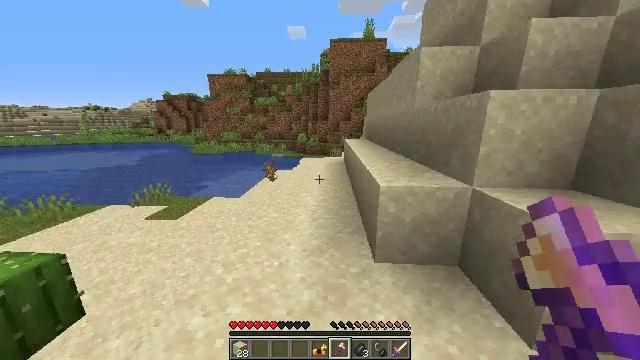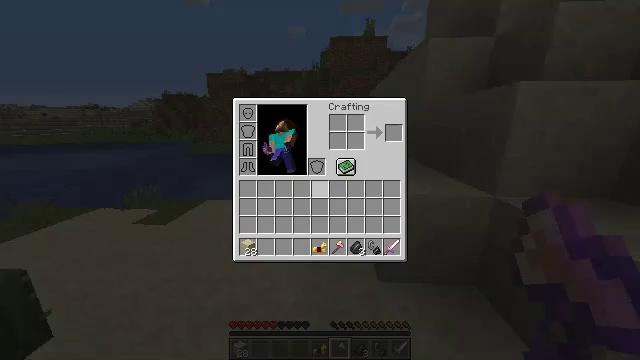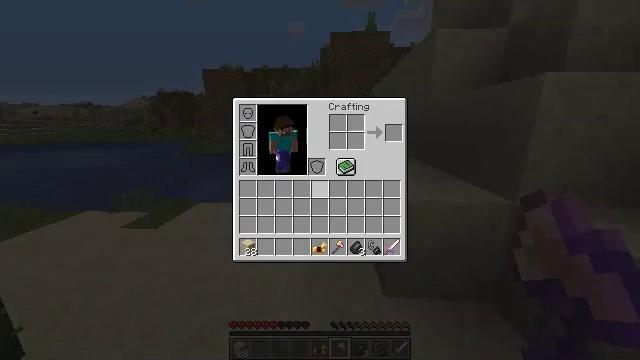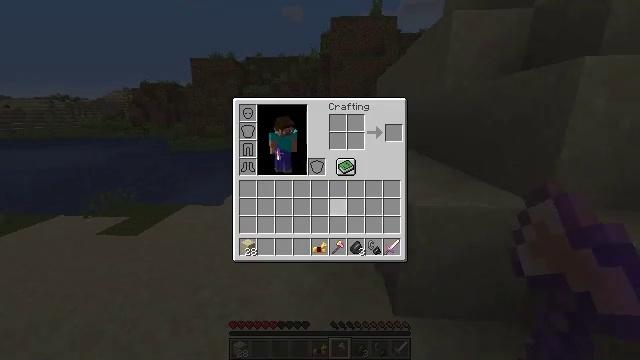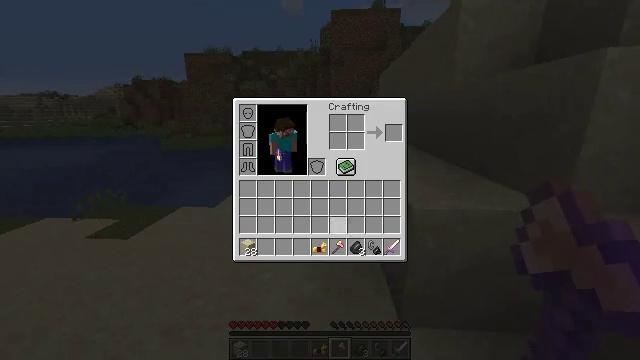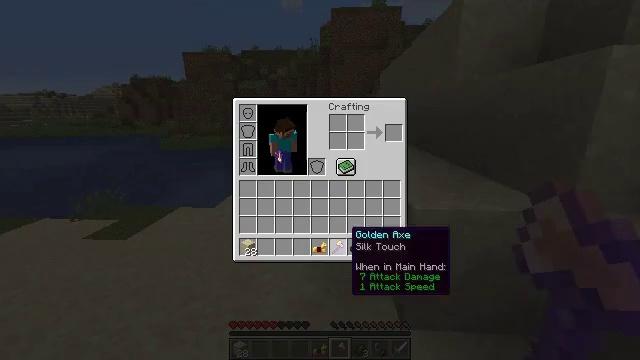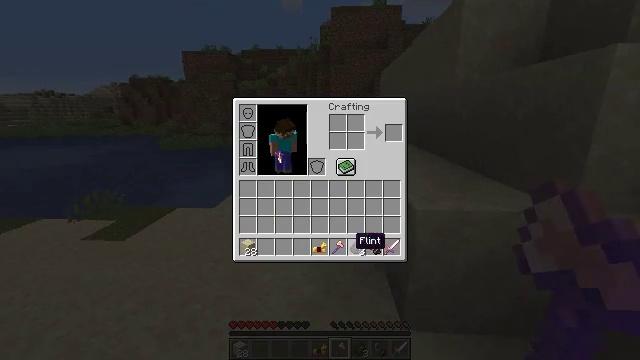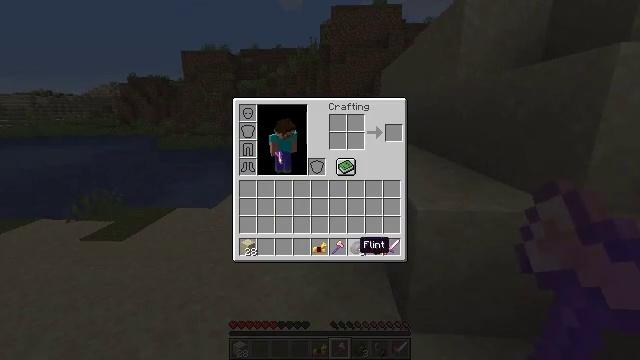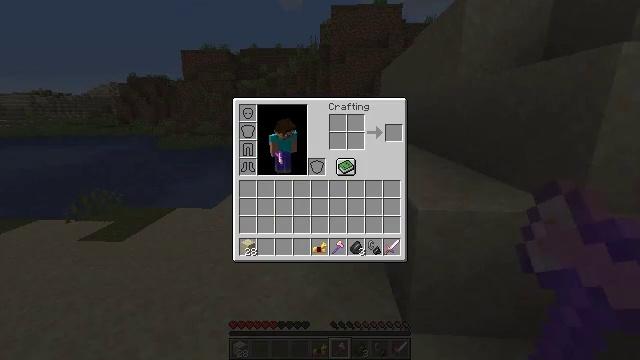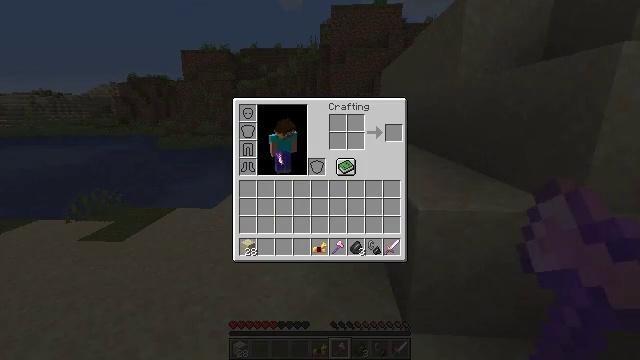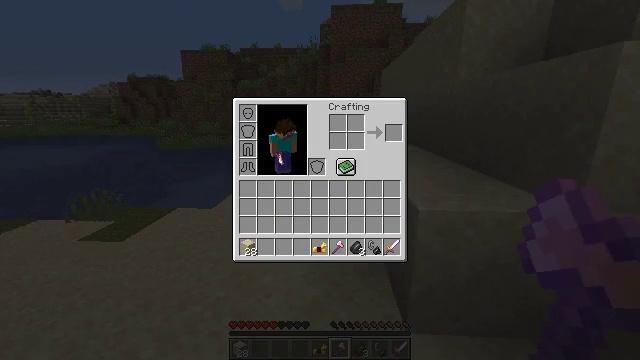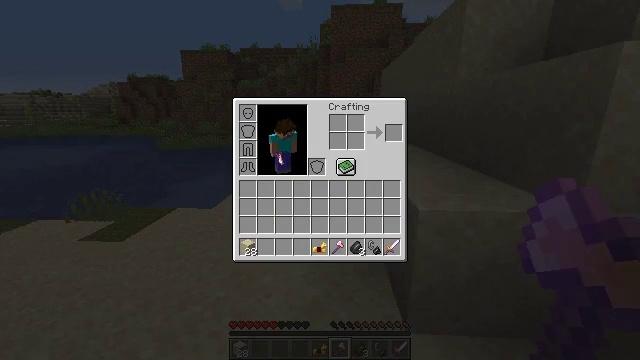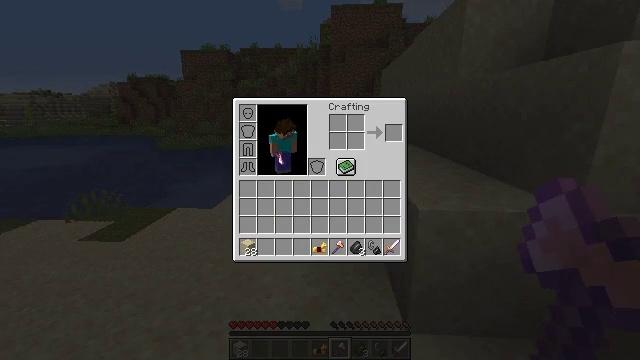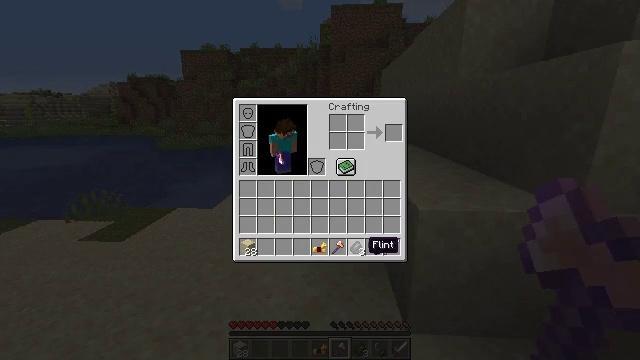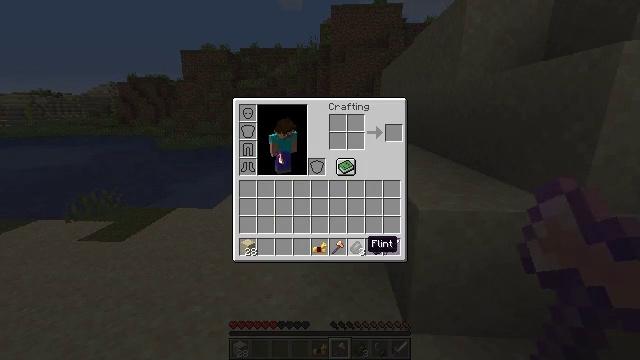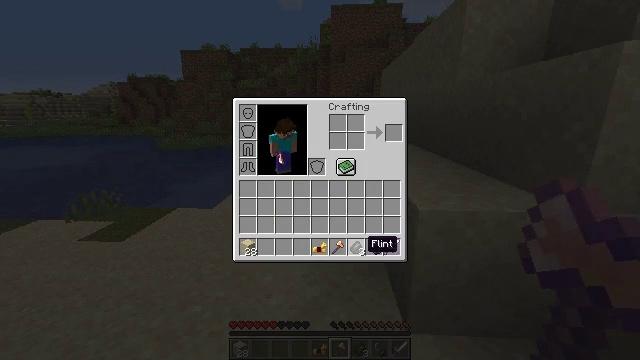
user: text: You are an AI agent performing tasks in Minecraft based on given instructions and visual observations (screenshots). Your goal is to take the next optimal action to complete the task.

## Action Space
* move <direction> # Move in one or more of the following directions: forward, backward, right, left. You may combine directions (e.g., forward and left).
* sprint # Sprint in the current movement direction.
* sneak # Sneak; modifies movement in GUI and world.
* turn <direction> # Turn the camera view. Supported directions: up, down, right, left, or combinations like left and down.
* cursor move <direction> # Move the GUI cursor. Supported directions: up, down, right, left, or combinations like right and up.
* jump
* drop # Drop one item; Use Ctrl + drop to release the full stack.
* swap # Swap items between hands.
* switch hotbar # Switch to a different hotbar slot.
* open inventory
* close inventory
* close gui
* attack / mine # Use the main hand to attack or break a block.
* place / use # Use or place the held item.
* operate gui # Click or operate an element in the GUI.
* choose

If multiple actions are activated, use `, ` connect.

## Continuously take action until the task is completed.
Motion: motion action
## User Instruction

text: Collect acacia logs by breaking the tree.
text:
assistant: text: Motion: move forward, open inventory
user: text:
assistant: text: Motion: move forward, open inventory
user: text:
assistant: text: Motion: cursor move right and down, open inventory
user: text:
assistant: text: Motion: cursor move right and down, open inventory
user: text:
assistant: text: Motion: sneak, cursor move down
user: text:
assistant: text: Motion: sneak
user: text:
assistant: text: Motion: sneak
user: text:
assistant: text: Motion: sneak
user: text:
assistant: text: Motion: sneak
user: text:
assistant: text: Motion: sneak
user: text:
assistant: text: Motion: sneak
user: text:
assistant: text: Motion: sneak
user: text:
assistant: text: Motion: sneak
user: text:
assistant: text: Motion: sneak
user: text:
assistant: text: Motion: sneak
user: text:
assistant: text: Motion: sneak
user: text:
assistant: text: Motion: sneak
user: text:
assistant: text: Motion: sneak
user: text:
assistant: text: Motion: sneak, operate gui
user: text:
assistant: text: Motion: sneak, operate gui
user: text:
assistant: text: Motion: sneak, operate gui
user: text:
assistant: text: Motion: sneak
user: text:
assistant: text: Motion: sneak
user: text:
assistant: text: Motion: sneak
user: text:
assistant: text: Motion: sneak
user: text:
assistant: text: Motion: sneak
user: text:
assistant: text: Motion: sneak, cursor move left
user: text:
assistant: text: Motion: sneak
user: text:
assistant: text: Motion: sneak
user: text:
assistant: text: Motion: sneak